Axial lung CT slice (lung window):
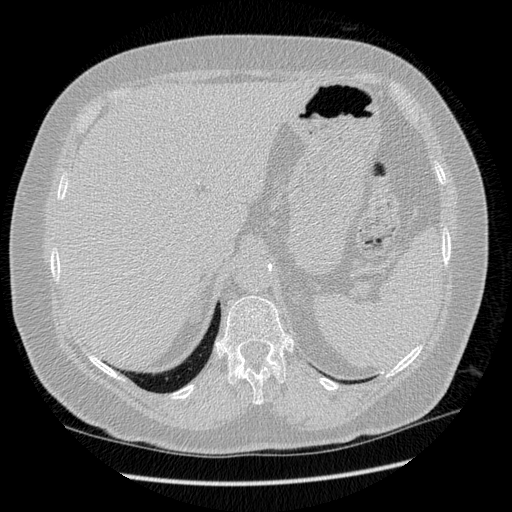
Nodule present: no